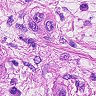
Metastatic tissue present: yes